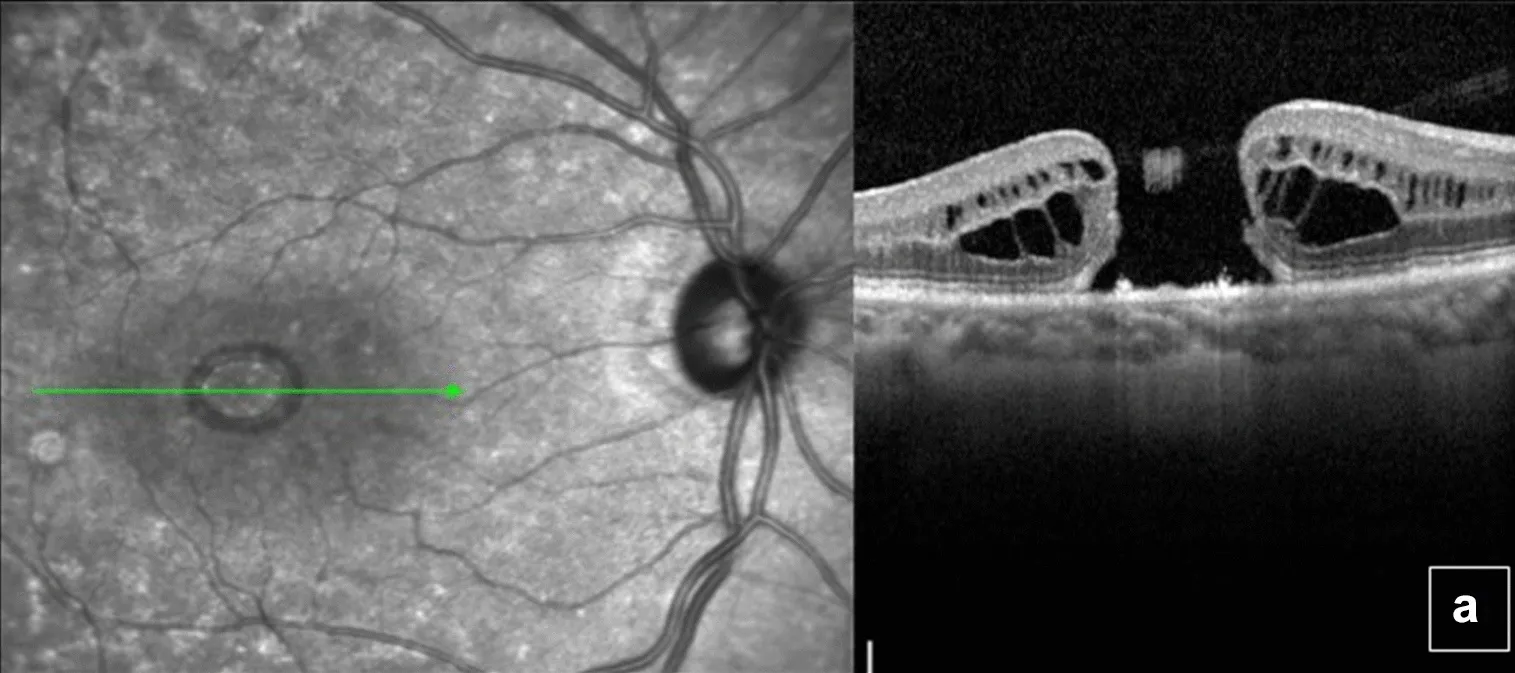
Optical coherence tomography of the right eye before surgery showing a full thickness macular hole with intraretinal cysts.
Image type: ophthalmic_imaging (oct)